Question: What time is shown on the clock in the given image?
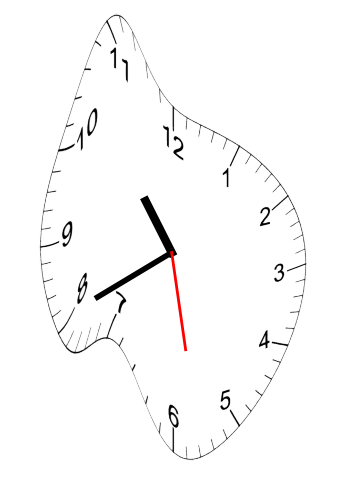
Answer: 10:40:28